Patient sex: M
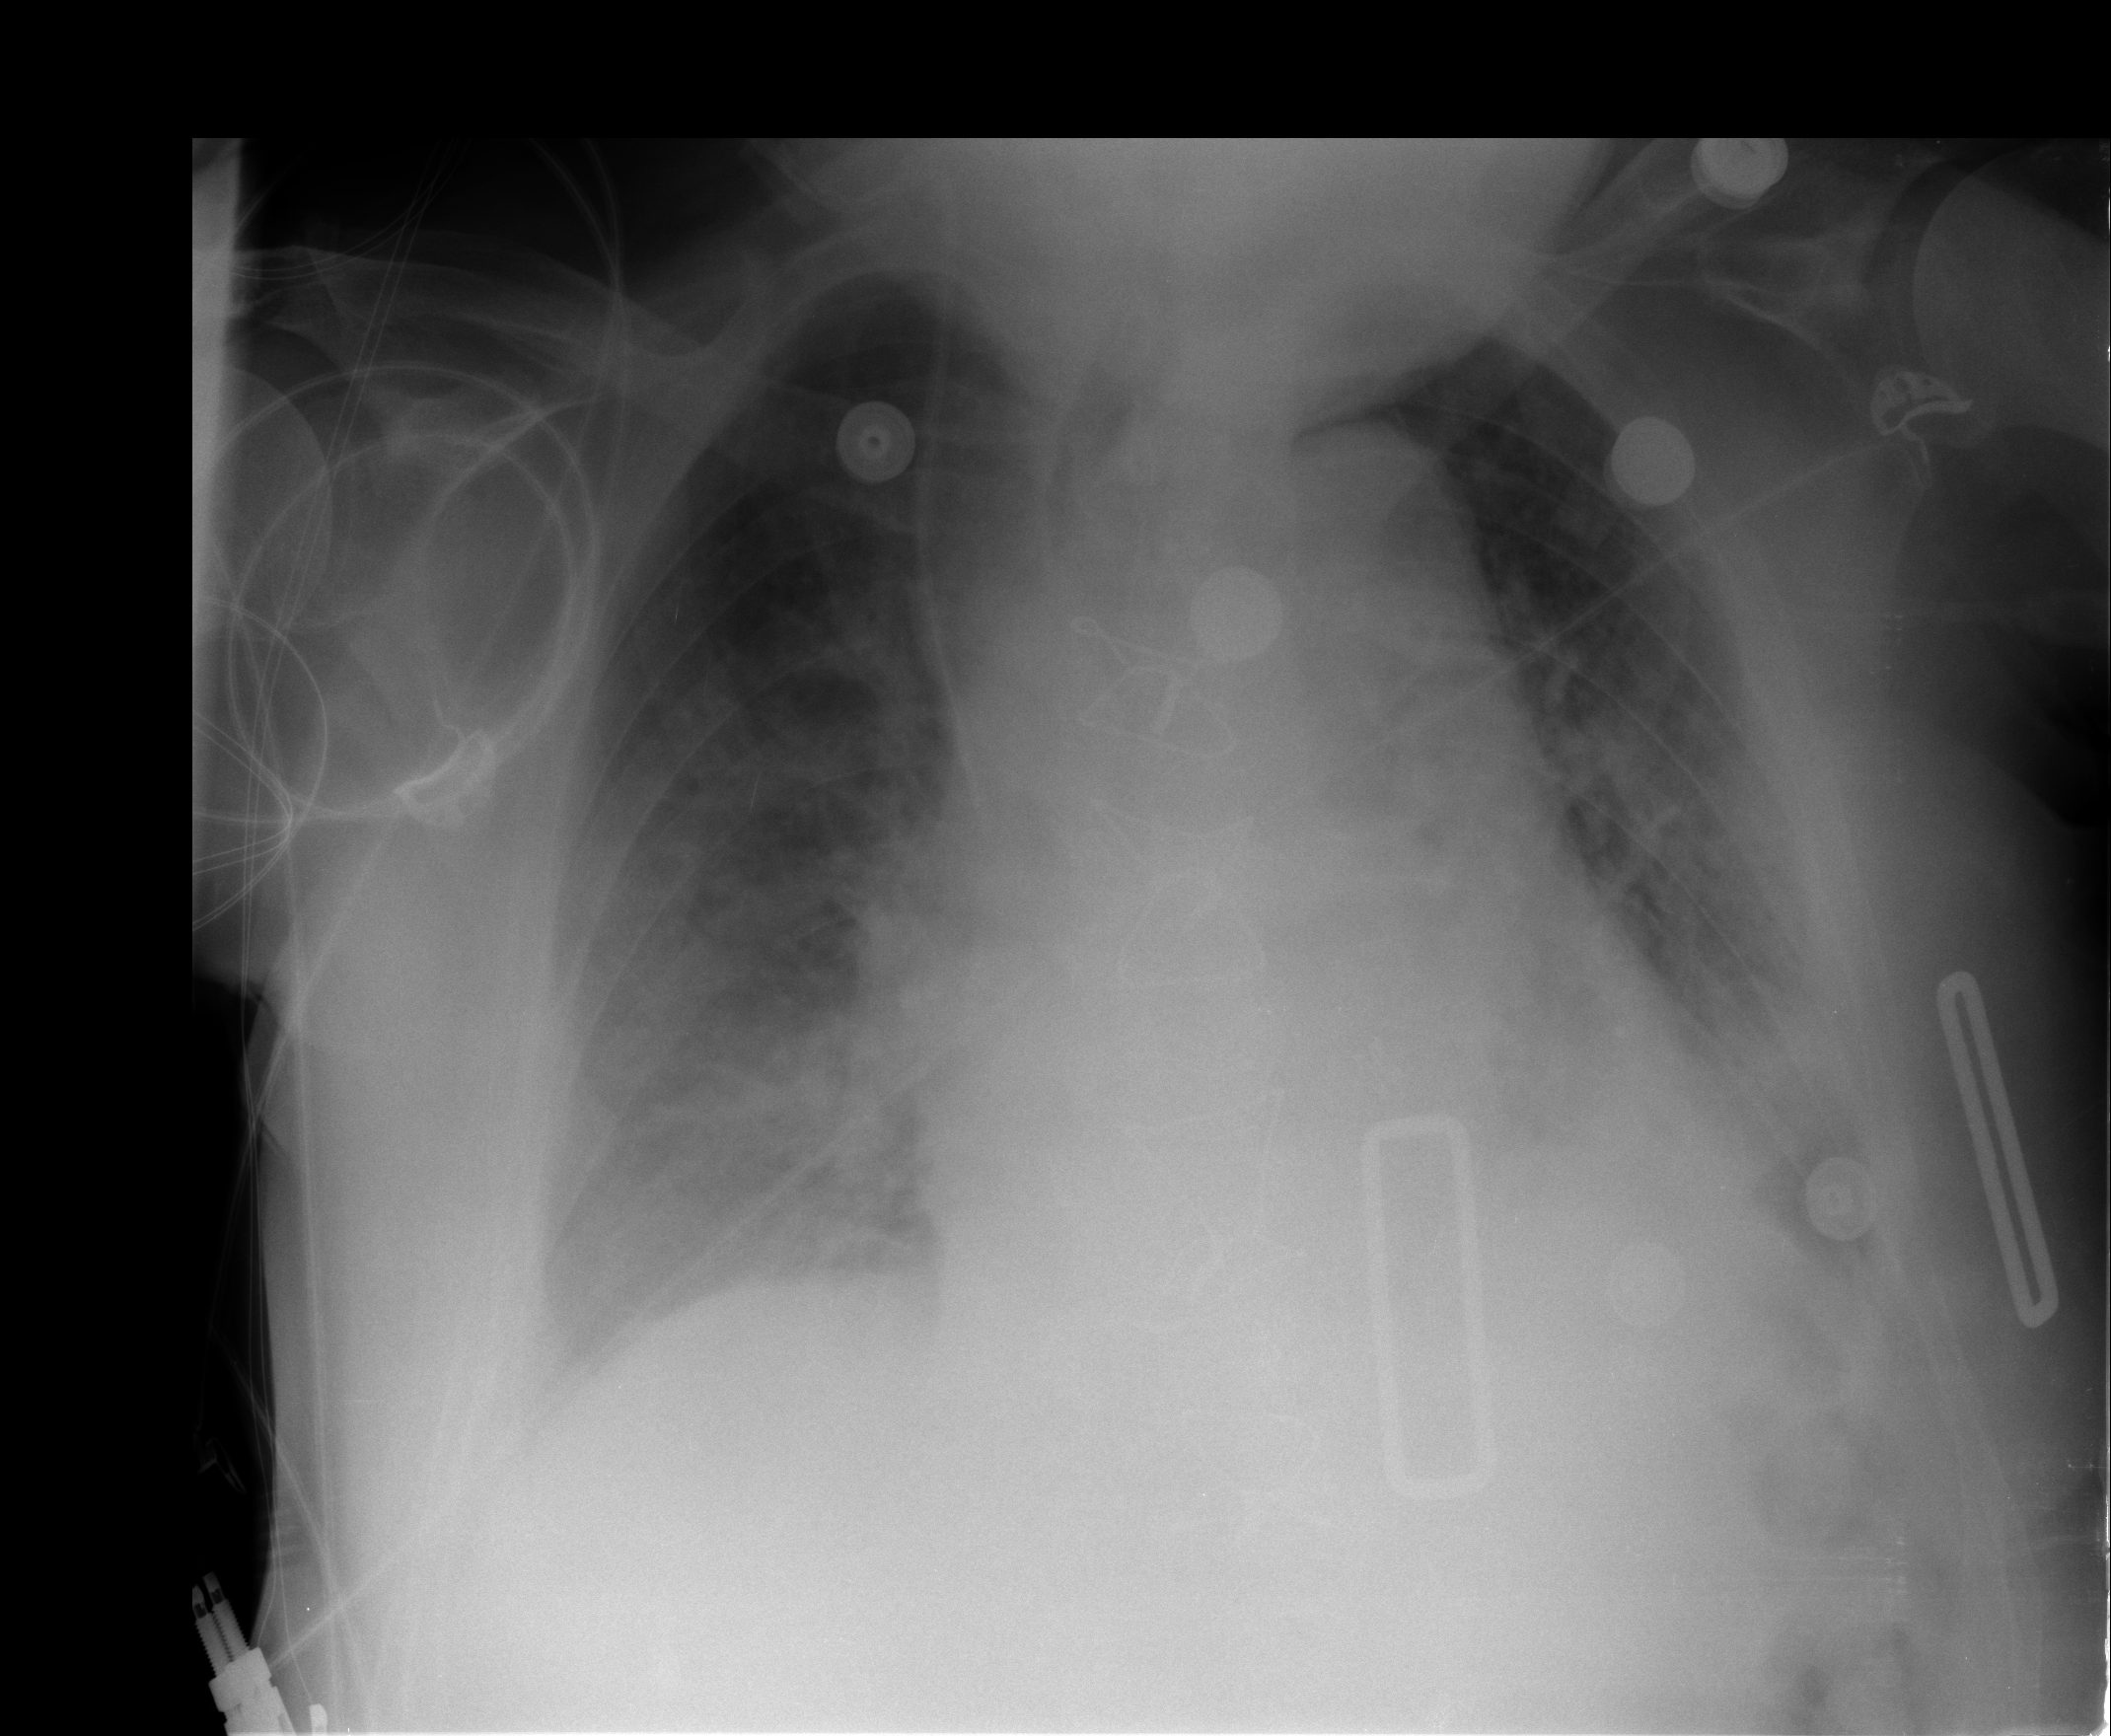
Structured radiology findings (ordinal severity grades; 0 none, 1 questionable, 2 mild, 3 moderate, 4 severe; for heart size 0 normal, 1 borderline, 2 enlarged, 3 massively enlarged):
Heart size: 2
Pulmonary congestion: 0
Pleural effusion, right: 2
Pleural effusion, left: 2
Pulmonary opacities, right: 2
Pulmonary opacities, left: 2
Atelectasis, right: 2
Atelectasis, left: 2